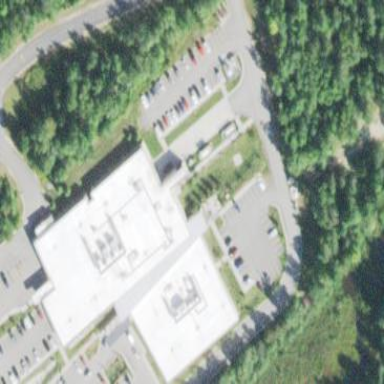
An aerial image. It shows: Hospital building.